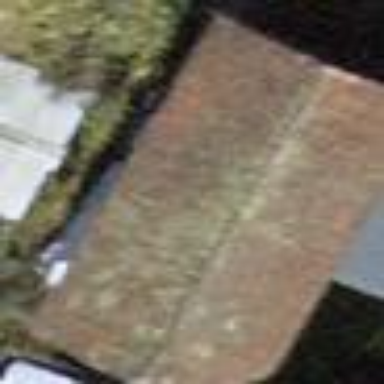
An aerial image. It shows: Shed building.